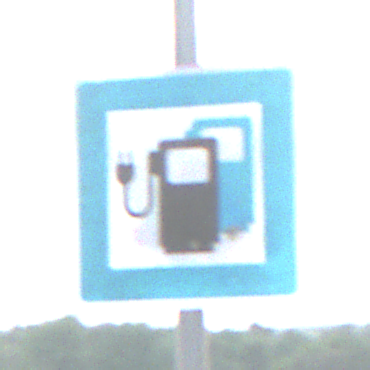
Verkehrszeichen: LadestationFuerElektrofahrzeuge
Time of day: SunriseSunset
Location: Outdoor (Nature)
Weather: PartlyCloudy
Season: NotSpecified
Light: Natural